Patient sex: F
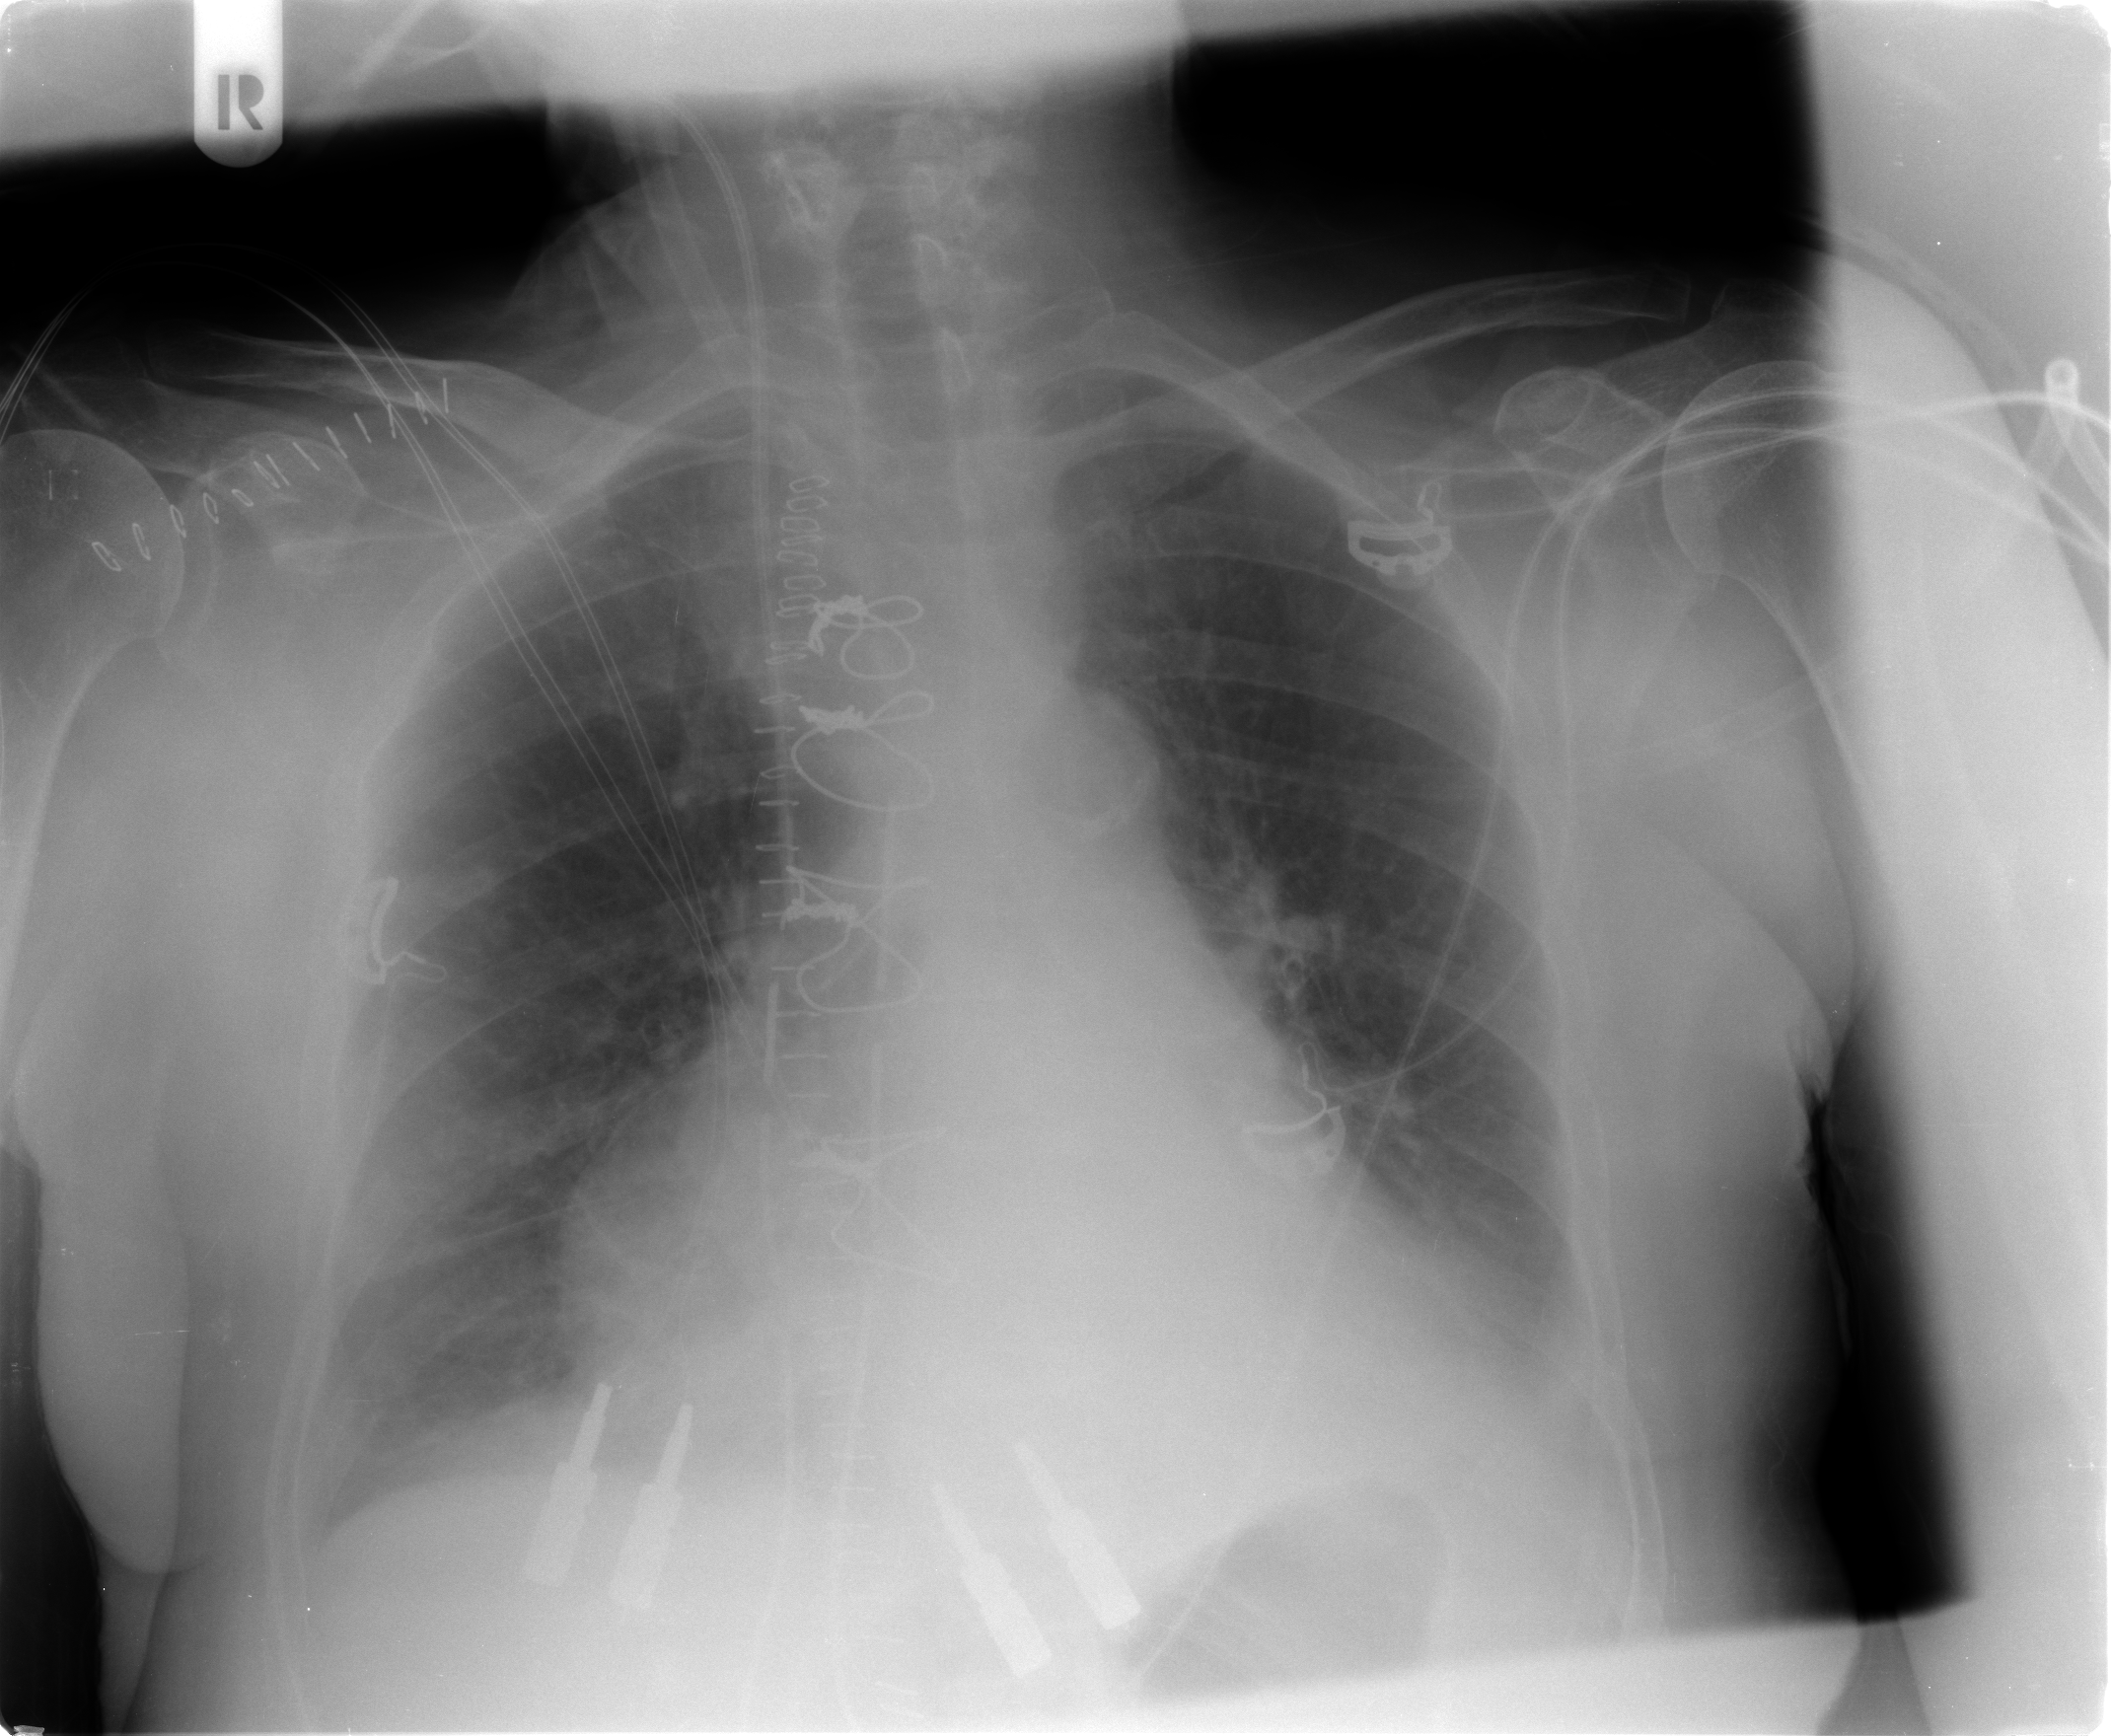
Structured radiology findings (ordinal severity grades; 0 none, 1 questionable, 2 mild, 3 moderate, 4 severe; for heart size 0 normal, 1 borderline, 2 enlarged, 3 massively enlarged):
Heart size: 0
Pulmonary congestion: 1
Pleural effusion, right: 1
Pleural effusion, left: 1
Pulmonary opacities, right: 0
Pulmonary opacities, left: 0
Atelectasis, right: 2
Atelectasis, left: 2